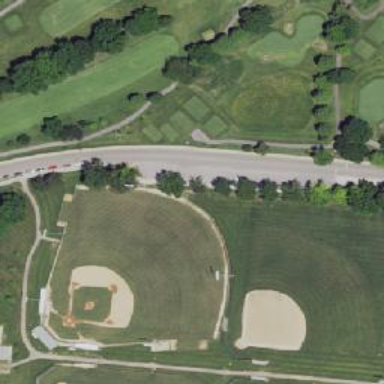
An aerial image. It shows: Baseball pitch for leisure and sports activities.